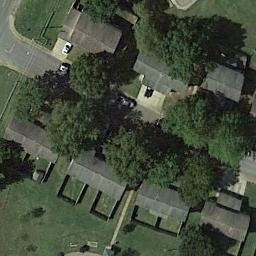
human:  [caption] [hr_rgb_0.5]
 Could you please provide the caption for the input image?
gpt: Many trees and buildings are in medium residential area .

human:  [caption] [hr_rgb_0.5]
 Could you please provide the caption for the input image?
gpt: The medium residential is on the grass next to some trees .

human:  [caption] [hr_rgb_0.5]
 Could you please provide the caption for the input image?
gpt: The medium residential area has some houses arranged in lines and some trees are among these houses .

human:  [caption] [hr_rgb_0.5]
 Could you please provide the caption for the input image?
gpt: There are a lot of trees in the medium-sized residential area .

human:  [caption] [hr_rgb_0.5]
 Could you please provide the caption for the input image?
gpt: There are some green trees and buildings on the medium residential area .